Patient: sex M, age 42
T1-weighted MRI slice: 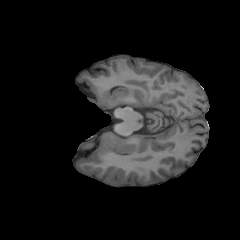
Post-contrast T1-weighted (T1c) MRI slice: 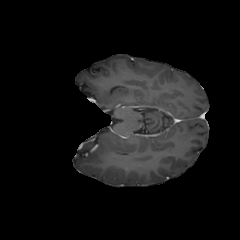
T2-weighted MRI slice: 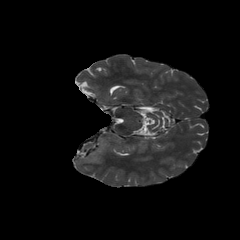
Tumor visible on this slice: no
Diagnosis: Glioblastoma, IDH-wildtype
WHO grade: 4